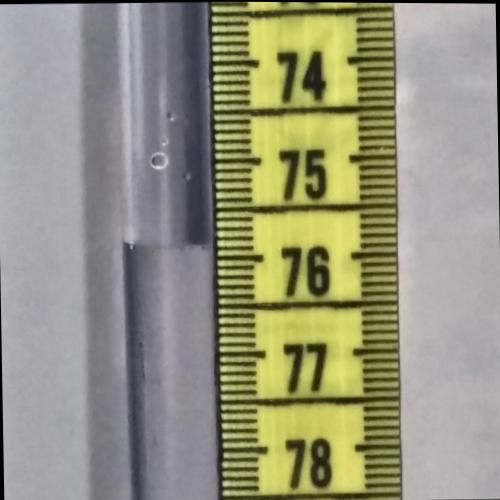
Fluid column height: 75.9 cm